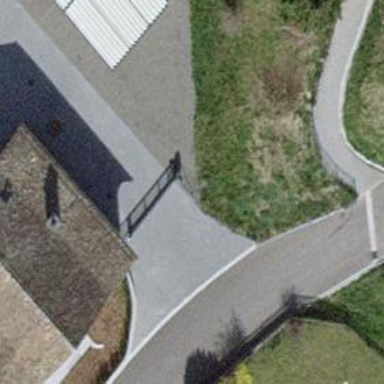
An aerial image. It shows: Gate.